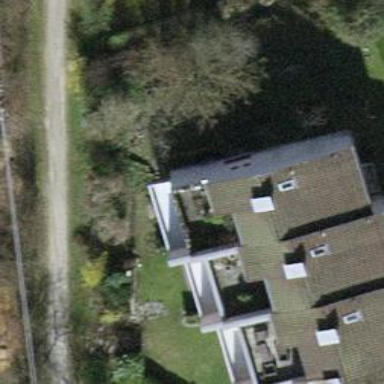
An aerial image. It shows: Semidetached house with gabled roof and flat roof style.